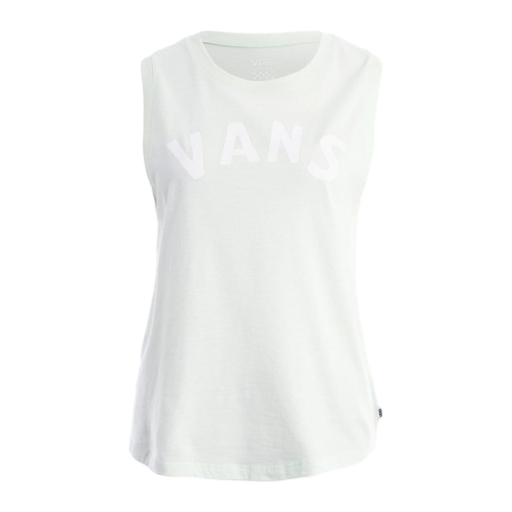
white logo tank top, white graphic tank, branded tank-top, white background